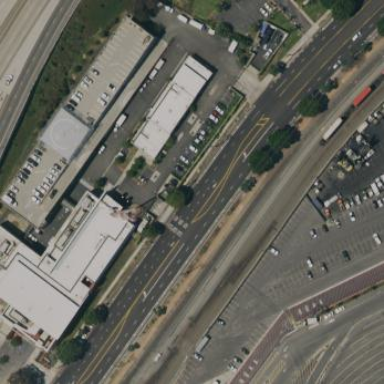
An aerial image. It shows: Police building.